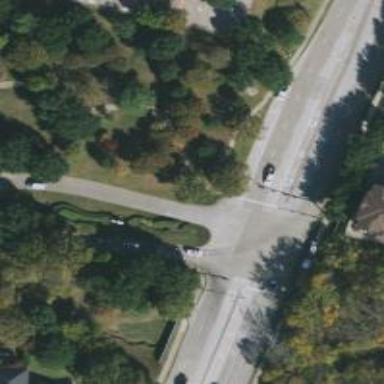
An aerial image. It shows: Tertiary road with separate sidewalk.